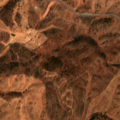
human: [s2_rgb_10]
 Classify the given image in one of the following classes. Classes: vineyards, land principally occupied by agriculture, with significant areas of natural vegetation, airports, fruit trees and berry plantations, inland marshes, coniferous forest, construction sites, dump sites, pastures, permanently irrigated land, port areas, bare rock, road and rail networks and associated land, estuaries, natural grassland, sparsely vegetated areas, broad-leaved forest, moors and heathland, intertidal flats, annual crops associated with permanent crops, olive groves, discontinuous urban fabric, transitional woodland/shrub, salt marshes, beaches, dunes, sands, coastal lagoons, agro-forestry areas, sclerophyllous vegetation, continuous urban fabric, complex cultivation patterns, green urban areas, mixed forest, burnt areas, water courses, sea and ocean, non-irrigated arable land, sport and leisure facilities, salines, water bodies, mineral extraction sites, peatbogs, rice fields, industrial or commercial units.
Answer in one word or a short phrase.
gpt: pastures, agro-forestry areas, broad-leaved forest, transitional woodland/shrub